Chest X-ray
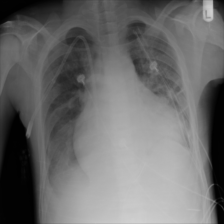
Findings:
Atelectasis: negative
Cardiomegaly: negative
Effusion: negative
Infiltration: negative
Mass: negative
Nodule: negative
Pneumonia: negative
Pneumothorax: negative
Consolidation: negative
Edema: negative
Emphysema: negative
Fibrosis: negative
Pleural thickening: negative
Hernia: negative